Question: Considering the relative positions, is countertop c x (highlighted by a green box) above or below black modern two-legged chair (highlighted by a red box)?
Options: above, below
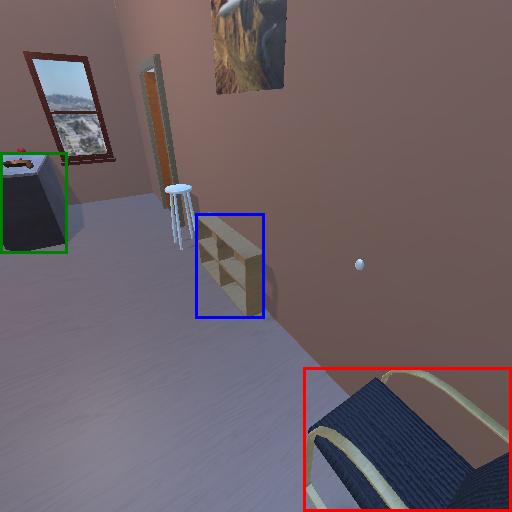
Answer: above